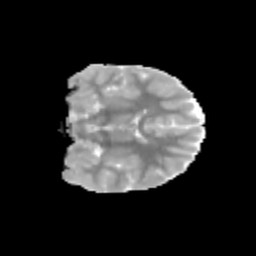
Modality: MD
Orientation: coronal
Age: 9
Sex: female
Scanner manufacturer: siemens
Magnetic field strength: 3 T
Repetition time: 3.8 s
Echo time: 0.07 s